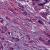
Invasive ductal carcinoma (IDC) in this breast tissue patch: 1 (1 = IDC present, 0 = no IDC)